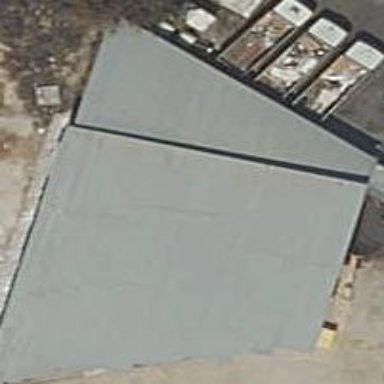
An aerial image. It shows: Industrial building.